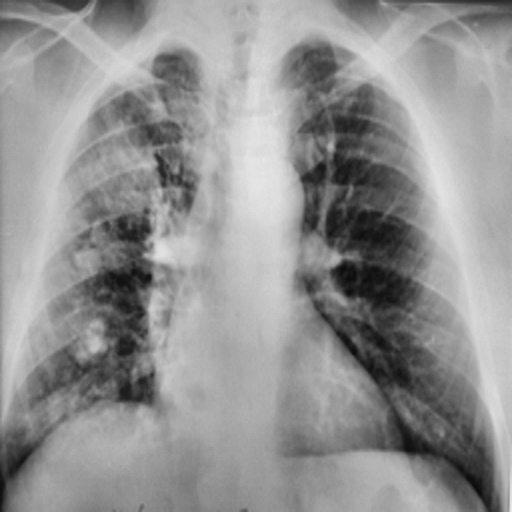
Finding: TUBERCULOSIS